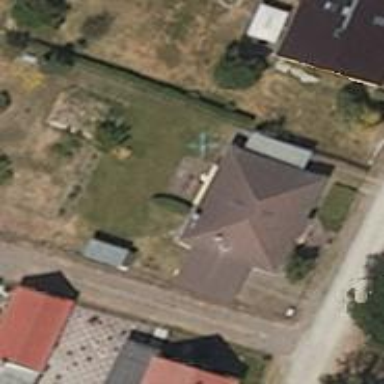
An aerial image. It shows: House with hipped roof oriented along.